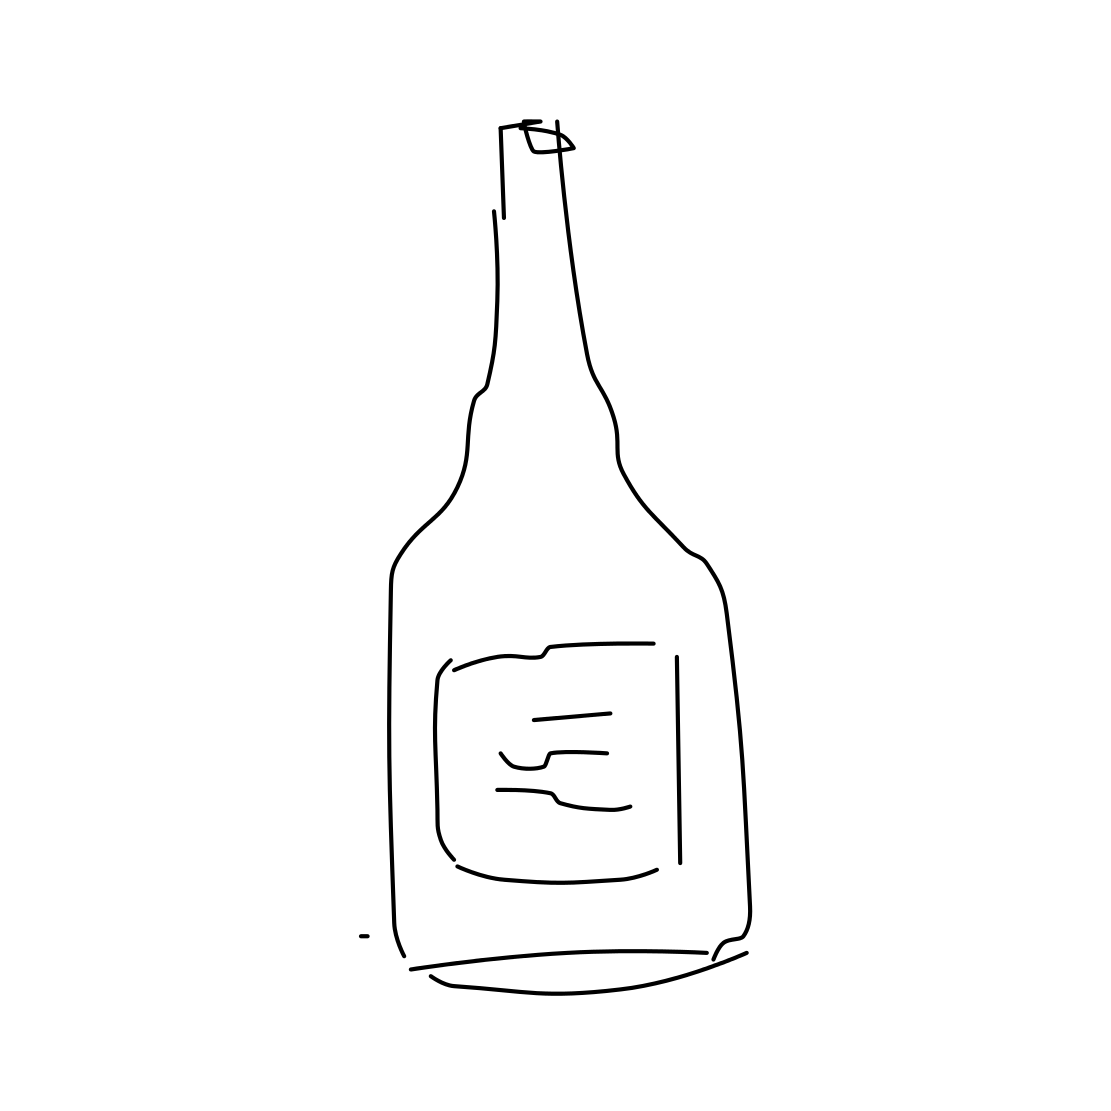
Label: wine-bottle